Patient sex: M
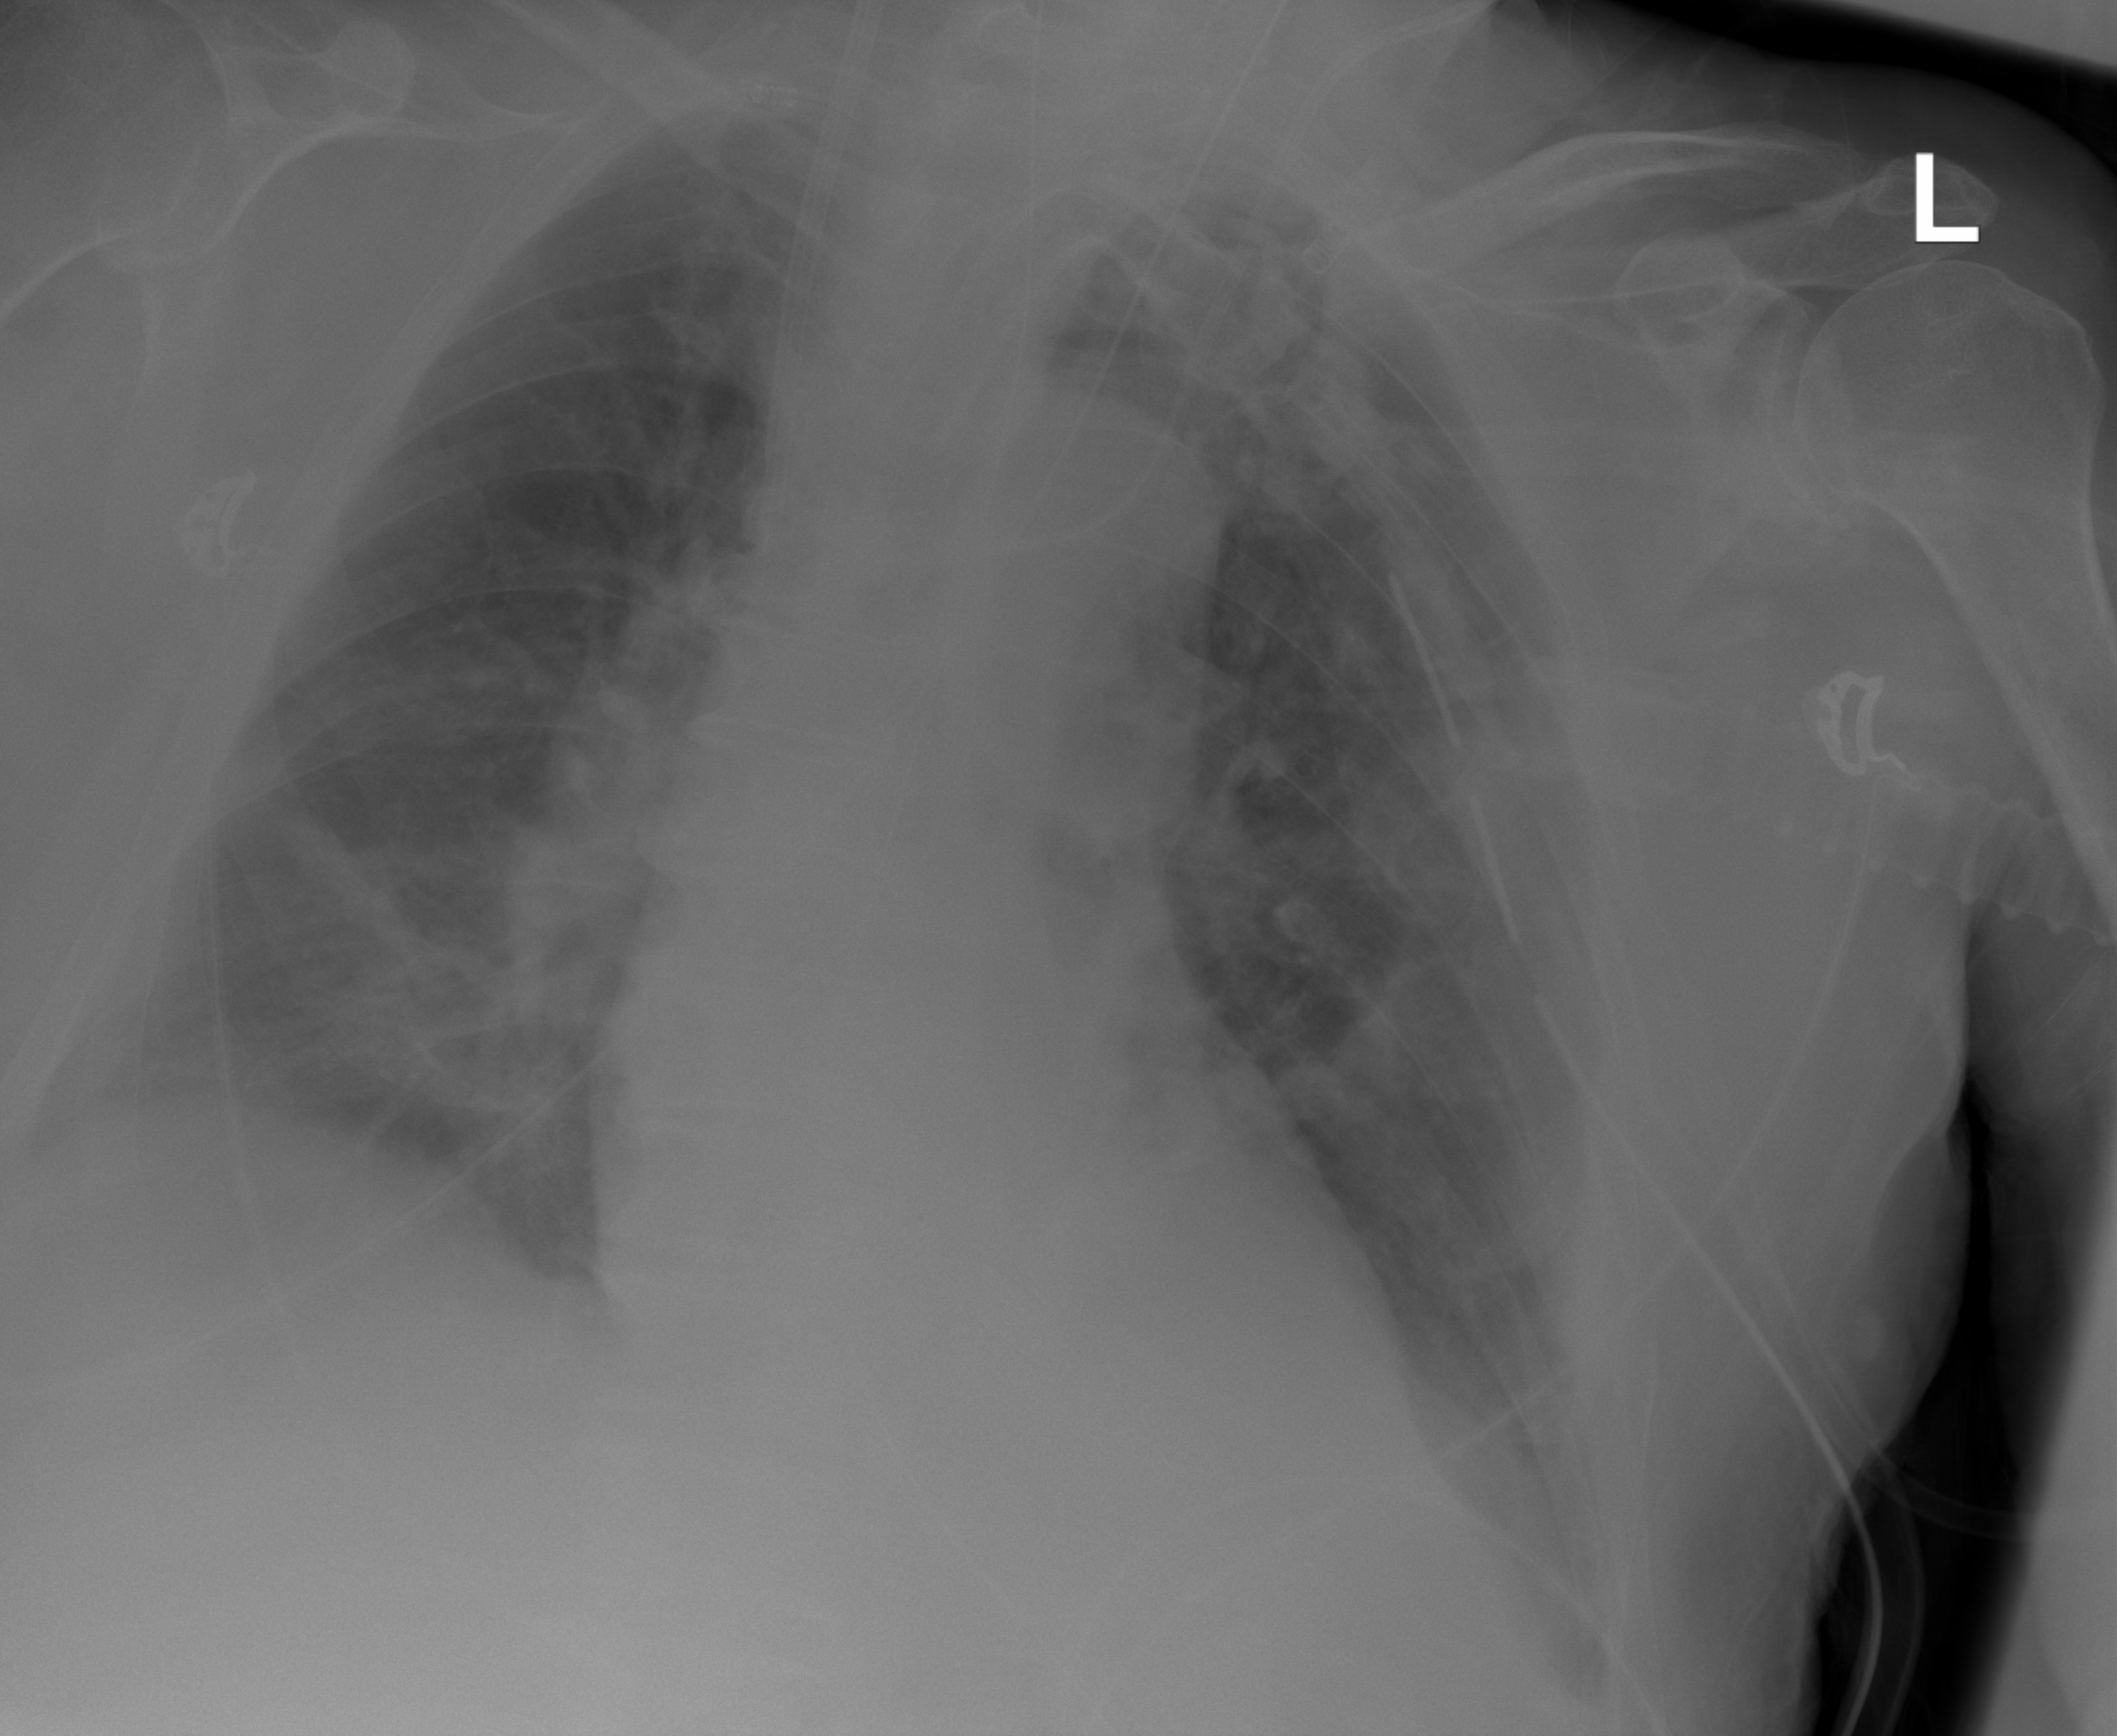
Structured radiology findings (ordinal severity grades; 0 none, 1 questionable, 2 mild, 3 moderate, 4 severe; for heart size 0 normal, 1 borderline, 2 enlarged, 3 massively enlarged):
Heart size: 2
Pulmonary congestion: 2
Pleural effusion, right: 1
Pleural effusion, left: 1
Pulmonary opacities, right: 2
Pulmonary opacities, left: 2
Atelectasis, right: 2
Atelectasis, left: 2